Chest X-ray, PA view. Patient: 63 years old, sex F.
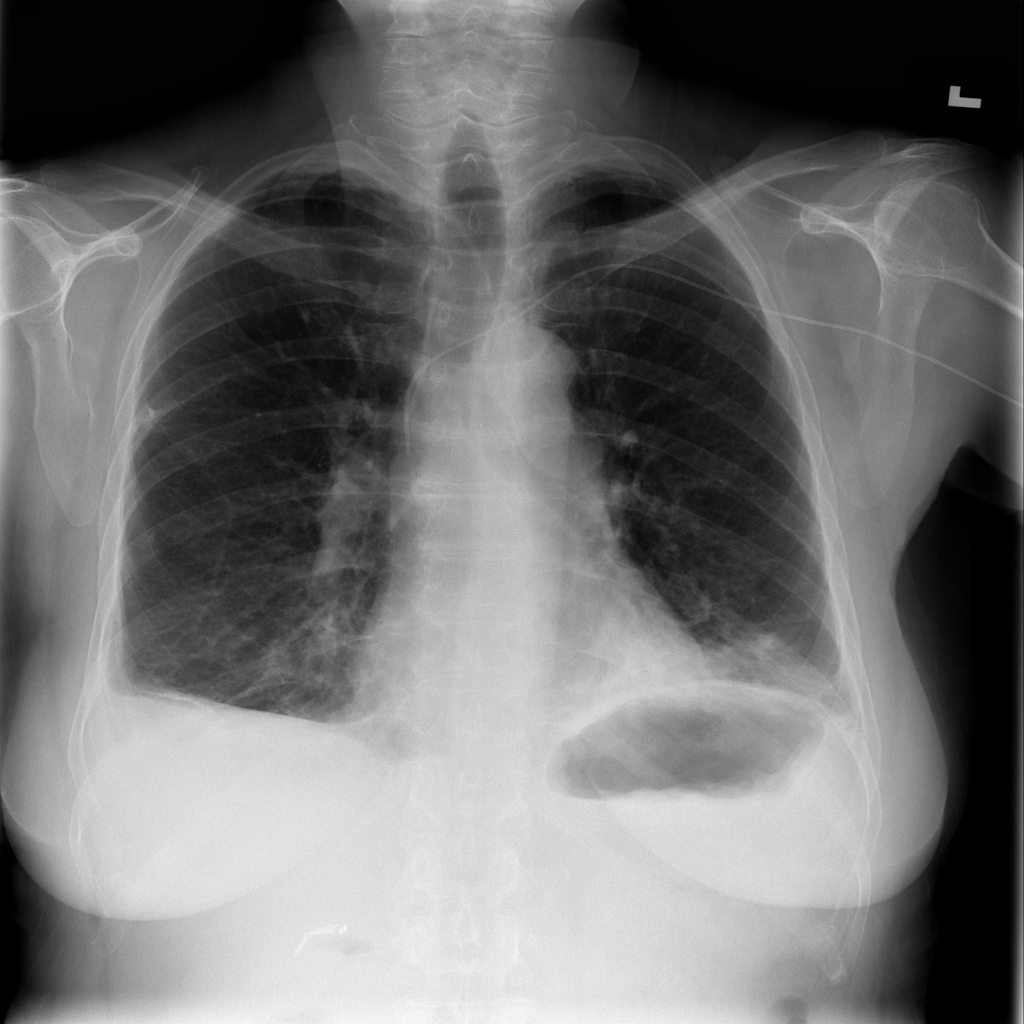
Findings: No Finding